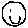
Label: smiley face